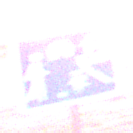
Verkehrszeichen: BeginnVerkehrsberuhigterBereich
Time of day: SunriseSunset
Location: Outdoor (Nature)
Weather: Clear
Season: NotSpecified
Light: Natural